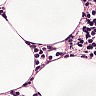
Metastatic tissue present: no